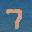
Label: 7